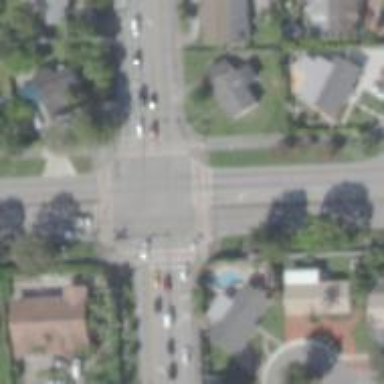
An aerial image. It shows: Tertiary road with asphalt surface and separate sidewalk.